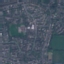
Label: Residential